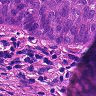
Metastatic tissue present: yes